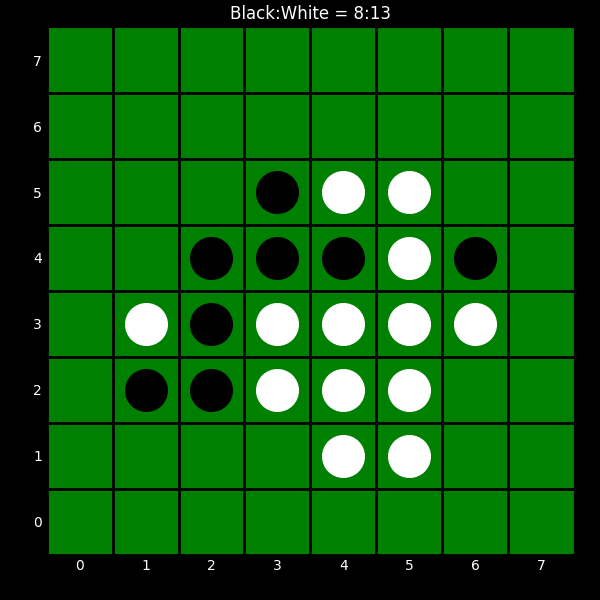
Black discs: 8
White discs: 13